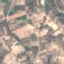
Land use / land cover: PermanentCrop